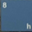
Piece: xx